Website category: sports
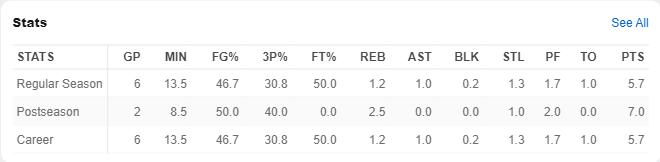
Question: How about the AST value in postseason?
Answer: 0.0

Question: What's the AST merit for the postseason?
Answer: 0.0

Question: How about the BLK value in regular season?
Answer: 0.2

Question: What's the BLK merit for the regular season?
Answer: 0.2

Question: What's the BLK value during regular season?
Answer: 0.2

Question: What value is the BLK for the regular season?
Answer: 0.2

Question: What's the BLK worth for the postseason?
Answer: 0.0

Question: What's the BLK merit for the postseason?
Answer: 0.0

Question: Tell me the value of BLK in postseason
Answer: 0.0

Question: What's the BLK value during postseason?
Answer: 0.0

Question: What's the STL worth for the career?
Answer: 1.3

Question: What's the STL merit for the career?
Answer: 1.3

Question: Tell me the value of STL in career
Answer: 1.3

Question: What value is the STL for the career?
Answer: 1.3

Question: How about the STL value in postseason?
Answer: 1.0

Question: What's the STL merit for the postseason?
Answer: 1.0

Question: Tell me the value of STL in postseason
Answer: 1.0

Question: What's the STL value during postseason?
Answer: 1.0

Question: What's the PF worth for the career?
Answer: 1.7

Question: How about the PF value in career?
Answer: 1.7

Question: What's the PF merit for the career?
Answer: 1.7

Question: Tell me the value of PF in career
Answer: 1.7

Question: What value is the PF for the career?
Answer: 1.7

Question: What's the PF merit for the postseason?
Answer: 2.0

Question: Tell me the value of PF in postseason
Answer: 2.0

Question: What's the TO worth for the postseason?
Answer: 0.0

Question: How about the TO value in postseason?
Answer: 0.0

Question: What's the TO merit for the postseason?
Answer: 0.0

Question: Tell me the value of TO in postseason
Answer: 0.0

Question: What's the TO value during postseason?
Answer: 0.0

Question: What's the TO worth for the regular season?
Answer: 1.0

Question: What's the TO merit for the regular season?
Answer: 1.0

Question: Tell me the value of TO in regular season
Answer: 1.0

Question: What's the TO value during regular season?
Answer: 1.0

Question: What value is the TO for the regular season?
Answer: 1.0

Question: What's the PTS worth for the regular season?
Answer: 5.7

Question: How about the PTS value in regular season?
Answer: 5.7

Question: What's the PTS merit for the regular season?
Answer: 5.7

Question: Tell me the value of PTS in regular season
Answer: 5.7

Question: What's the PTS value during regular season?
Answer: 5.7

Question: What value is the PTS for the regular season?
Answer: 5.7

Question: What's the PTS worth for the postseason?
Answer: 7.0

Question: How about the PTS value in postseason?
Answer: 7.0

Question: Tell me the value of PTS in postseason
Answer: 7.0

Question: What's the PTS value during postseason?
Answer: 7.0